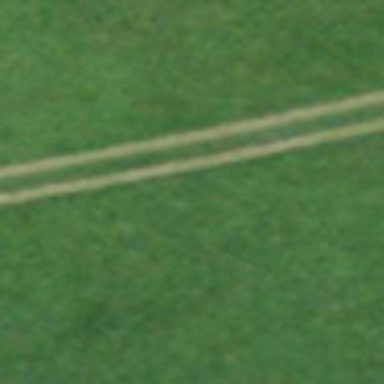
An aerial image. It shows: Track with very rough surface.